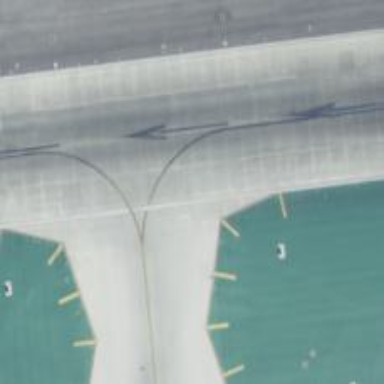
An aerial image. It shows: View of taxiway at the airport.